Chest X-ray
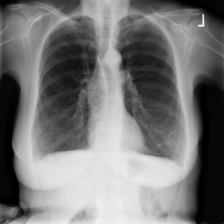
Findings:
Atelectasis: negative
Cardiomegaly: negative
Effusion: negative
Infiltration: positive
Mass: negative
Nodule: negative
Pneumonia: negative
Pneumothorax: positive
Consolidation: negative
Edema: negative
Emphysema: negative
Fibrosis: negative
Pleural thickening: negative
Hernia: negative